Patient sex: M
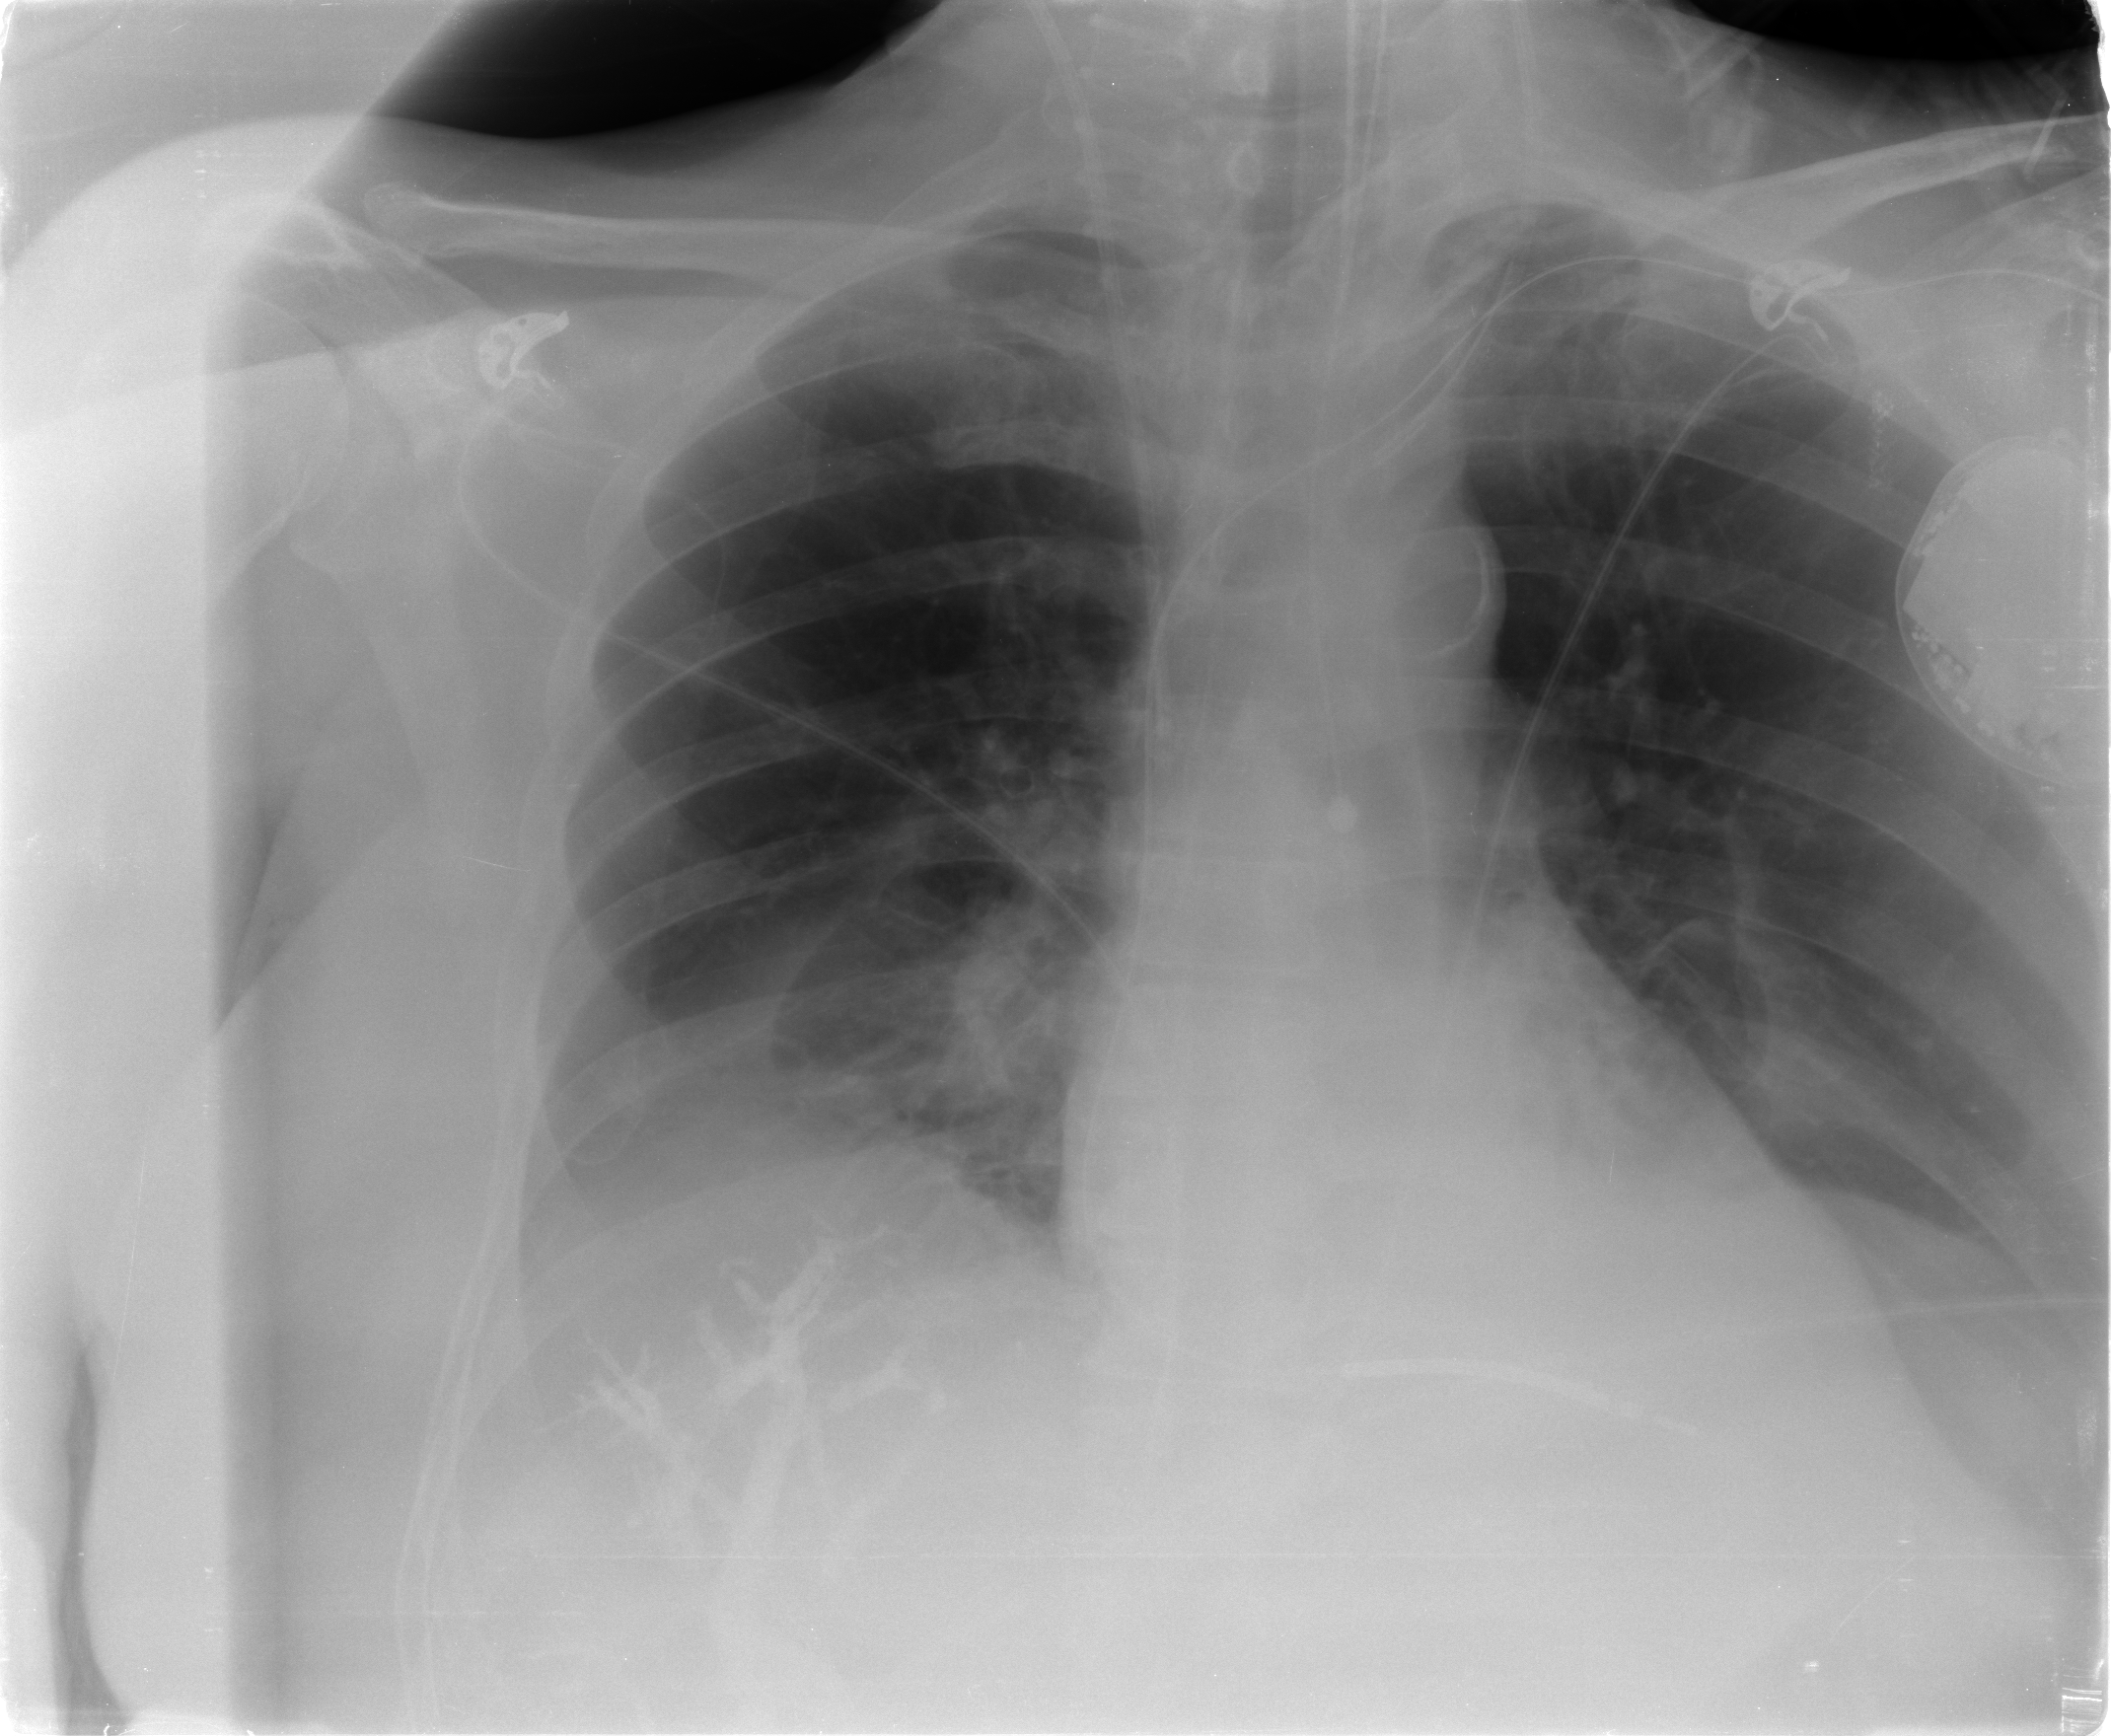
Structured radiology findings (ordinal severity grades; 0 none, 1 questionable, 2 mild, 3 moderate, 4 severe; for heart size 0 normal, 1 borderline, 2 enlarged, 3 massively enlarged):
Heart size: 0
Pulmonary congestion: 0
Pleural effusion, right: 2
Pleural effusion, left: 2
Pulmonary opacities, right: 0
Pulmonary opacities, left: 0
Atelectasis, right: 0
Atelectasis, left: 0